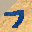
Label: 7